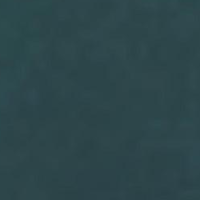
EUNIS habitat code: 14
Species observed at this site:
Podiceps nigricollis
Phoenicurus ochruros
Aythya ferina